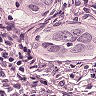
Metastatic tissue present: yes